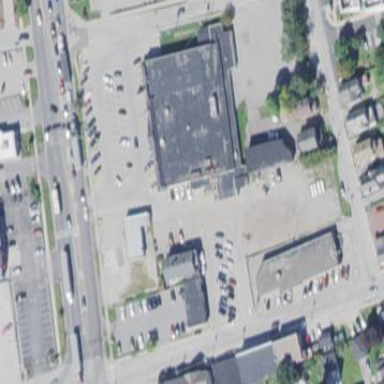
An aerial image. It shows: Supermarket located in building.